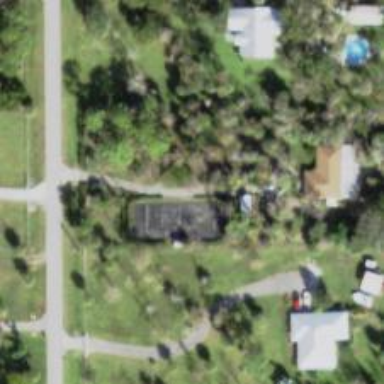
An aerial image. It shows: Driveway leading to service road.